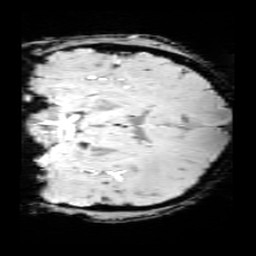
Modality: SWI
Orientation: coronal
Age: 12
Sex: male
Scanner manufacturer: siemens
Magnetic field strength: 3 T
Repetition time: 0.027 s
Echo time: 0.02 s